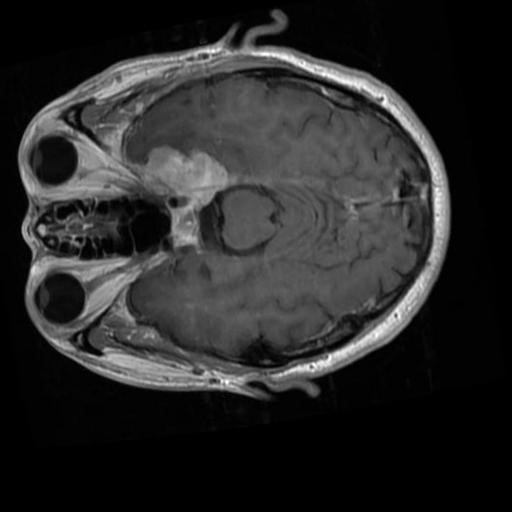
Label: brain_menin